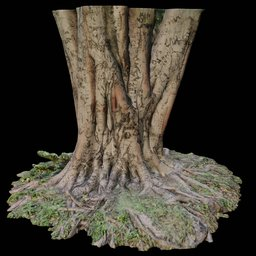
Label: nature